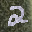
Label: 2